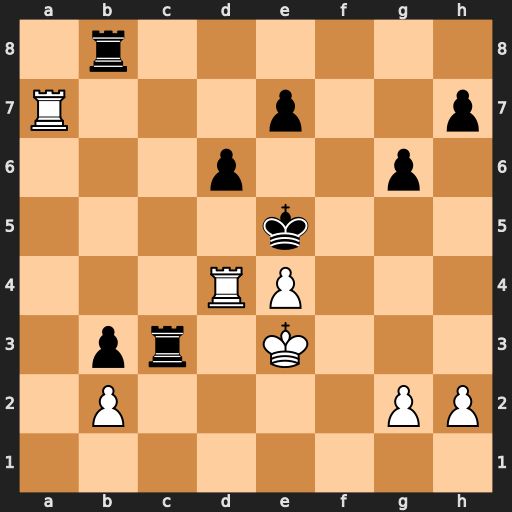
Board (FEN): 1r6/R3p2p/3p2p1/4k3/3RP3/1pr1K3/1P4PP/8
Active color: w
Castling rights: -
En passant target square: -
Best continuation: bxc3 b2 Rd1